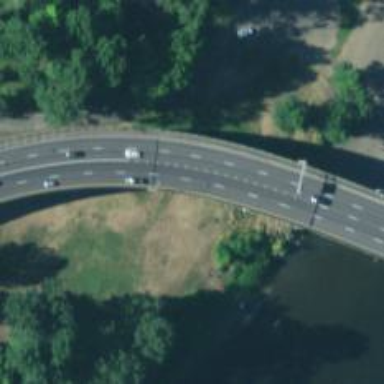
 designed for trunk highway. It features separate sidewalks and functions as expressway."